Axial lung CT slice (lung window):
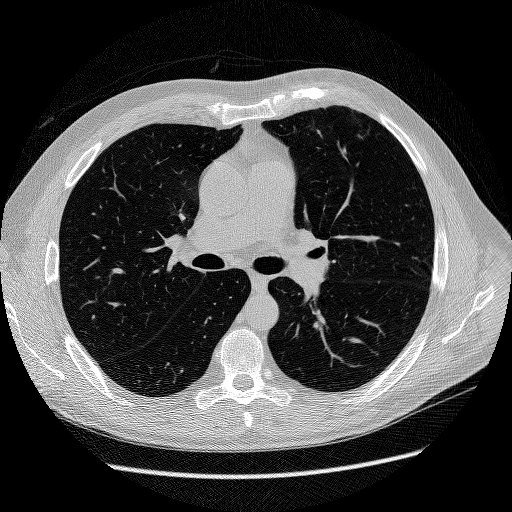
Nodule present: no